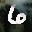
Label: 6